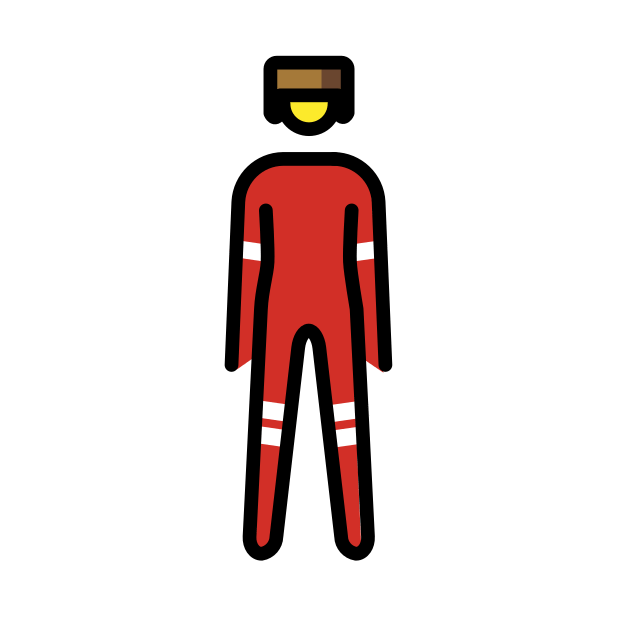
polar explorer woman